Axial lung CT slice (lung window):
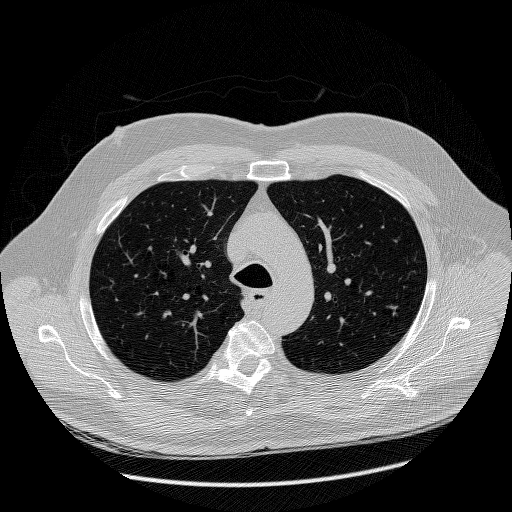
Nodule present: no